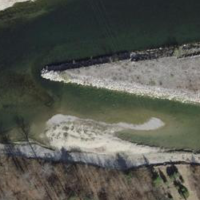
EUNIS habitat code: 15
Species observed at this site:
Apatura ilia
Tussilago farfara
Berberis vulgaris
Nemobius sylvestris
Calopteryx splendens